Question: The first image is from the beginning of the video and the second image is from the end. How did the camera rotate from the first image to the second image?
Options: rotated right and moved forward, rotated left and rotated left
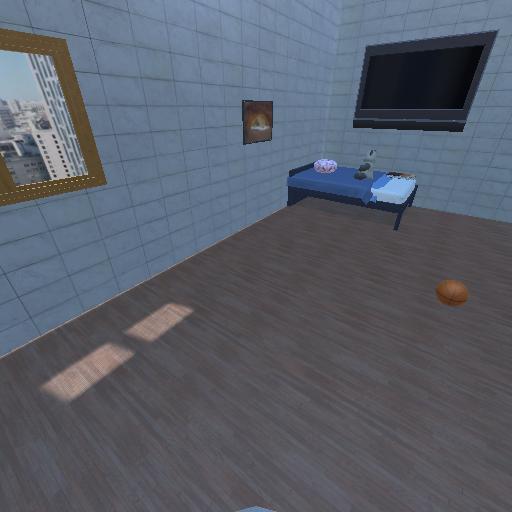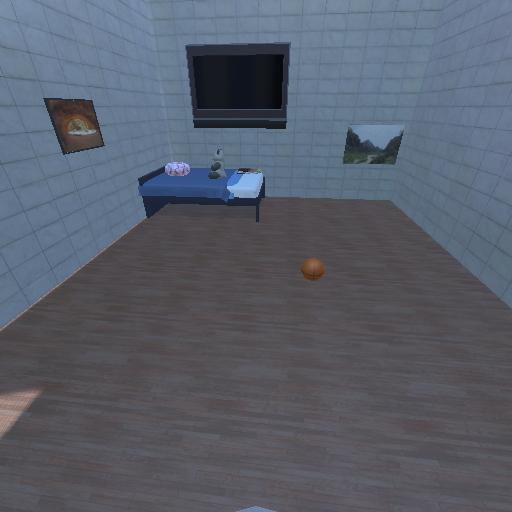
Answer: rotated right and moved forward